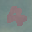
Label: 4